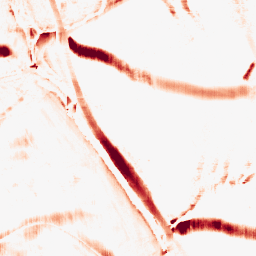
Category: morphological
Decomposition family: morphological_rect
Decomposition parameters: operation: opening
width: 10
height: 20
Upsampling method: sinc_blackman
Upsampling parameters: scale: 2
kernel_size: 8
Upsampling scale: 2